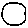
Label: circle